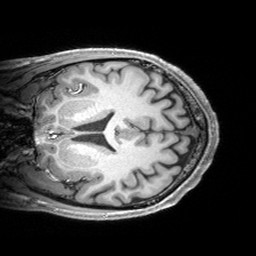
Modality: T1w
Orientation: coronal
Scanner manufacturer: siemens
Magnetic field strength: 3 T
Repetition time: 2.53 s
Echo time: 0.00299 s